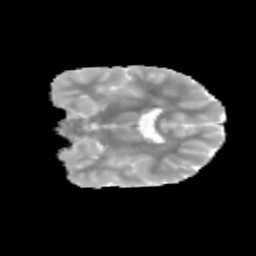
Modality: MD
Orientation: coronal
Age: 10
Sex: male
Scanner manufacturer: siemens
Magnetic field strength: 3 T
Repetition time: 3.8 s
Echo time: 0.07 s